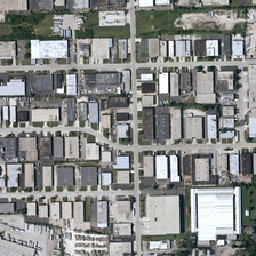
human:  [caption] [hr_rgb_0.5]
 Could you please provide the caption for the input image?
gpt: There are several streets that pass through a block with many buildings.

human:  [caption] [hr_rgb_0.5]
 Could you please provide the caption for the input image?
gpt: Several roads go through many buildings.

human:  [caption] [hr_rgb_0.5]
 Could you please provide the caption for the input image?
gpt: several roads pass through the block with numerous buildings.

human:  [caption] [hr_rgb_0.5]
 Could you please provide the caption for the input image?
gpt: Some streets pass through blocks in many buildings.

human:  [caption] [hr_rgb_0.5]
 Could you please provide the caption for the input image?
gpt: Several roads pass through many buildings.